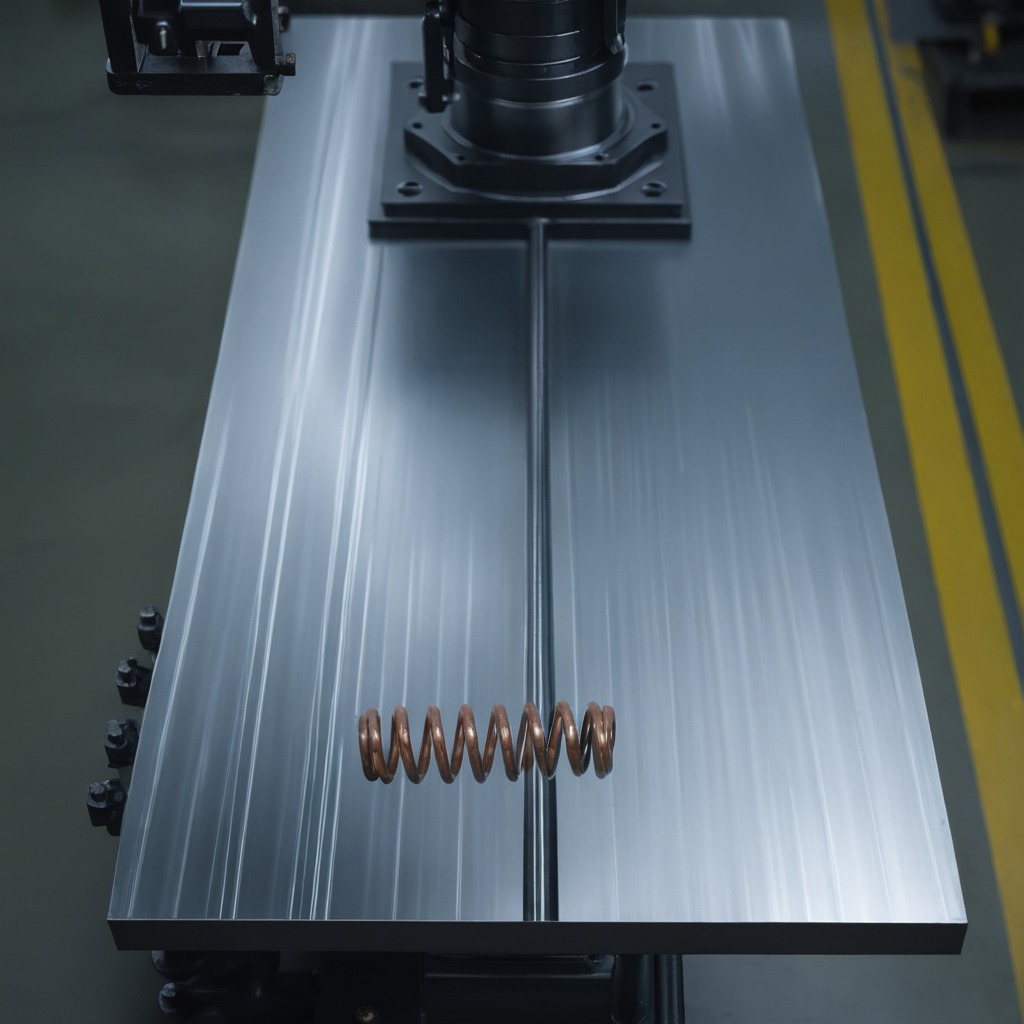
A coiled metal spring is lying on a metal table in a machine shop under fluorescent lights.